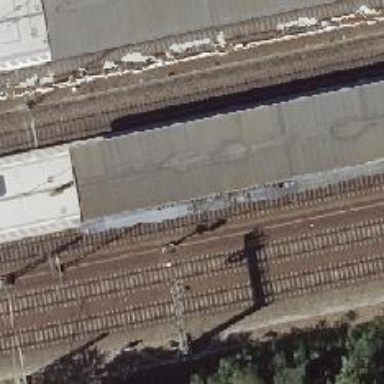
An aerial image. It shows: Railway halt station for public transport.